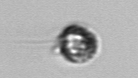
Label: Dinophyceae